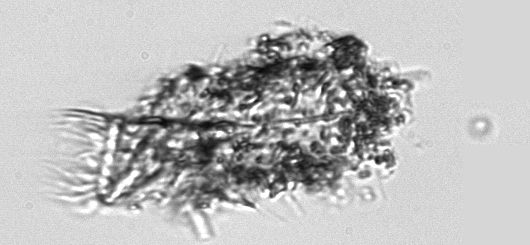
Label: Tintinnidium_mucicola